Question: I am collecting some data from database and then display it in index view. There I have check box near every row, so I can allow users to pick their favorites.

Picture and text is selected from one table 'cpv'. That table has fields: 'id', 'title', 'image'. Since logged in user can pick up to 3 of the entries as favorites, I am having table to store relation between user and cpv.id he chose. 'user_cpv' table has columns: 'id', 'user_id', 'cpv_id'.
I made some dirty way of displaying data + checkboxes, and I made some way of passing information ( cpv.id ) to the actionUpdate that should save cpv.id's. But I can not figure out how to save all of this to 'user_cpv' table. Can someone give me some idea about how to do this properly and how to do validation that user can not select more than 3 boxes? Here is my code:
index view :
'''
<?php foreach ($values as $data): ?>
<tr>
<td>Img goes here</td>
<td>Title goes here</td>
<?php // here I have some dirty code, for each row displayed I am executing query that should find entry in
// user_cpv table where cpv_id there is == with the cpv.id taken drom cpv table.
// can this be done more efficient ?
?>
<?php $cpv = UserCpv::getCpvByCpvId($data['cpvId']) ?>
<?php if ($cpv): ?>
<td><?= Html::checkbox('favorite[]', true, ['value' => $data['cpvId']]) ?></td>
<?php else: ?>
<td><?= Html::checkbox('favorite[]', false, ['value' => $data['cpvId']]) ?></td>
<?php endif ?>
</tr>
<?php endforeach ?>
'''
Form is opened with Html::form:
My actionUpdate:
'''
public function actionUpdate()
{
$userId = Yii::$app->user->identity->id;
// array of checked cpv.ids (['0' => someId, ['1' => otherCheckedId]])
$favorites = Yii::$app->request->post('favorite');
$model = UserCpv::findOne(['user_id' => $userId]);
if ($model)
{
// this does not work
$update = UserCpv::updateAll(['cpv_id' => $favorites], "user_id = $userId");
return $this->render('index', [
'model' => $model
]);
}
else
{
# code...
}
// ???
}
'''
Do anyone have any idea how this should be done properly ?
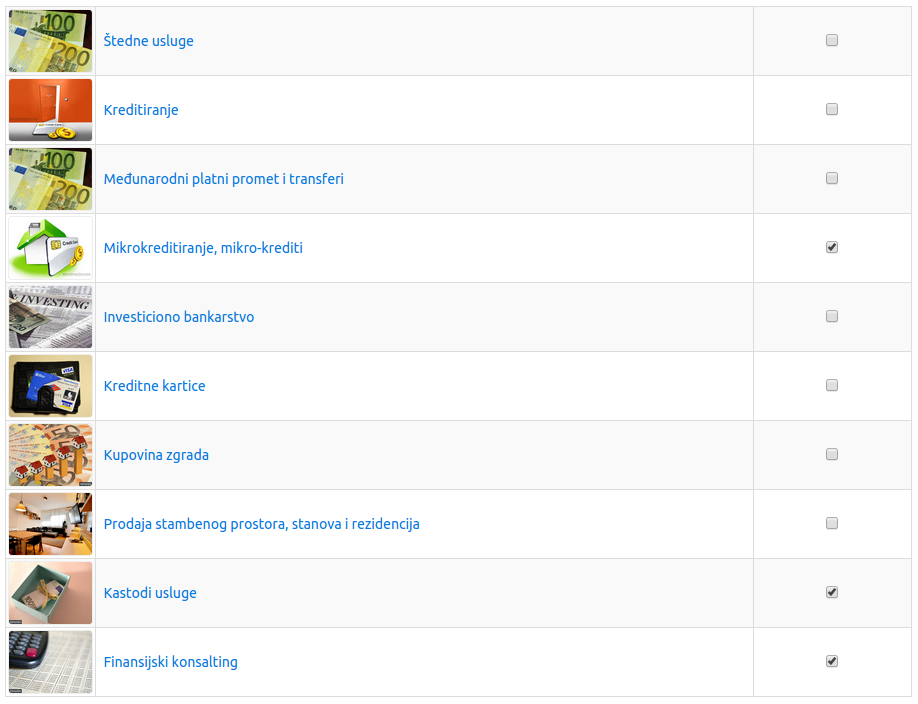
Answer: I see two ways: first one is to create 'batchUpdate' method - but it will not be the same for different database types. So I will describe second one, as it seems to be pretty simple.
'''
1. Remove all user relations:
UserCpv::deleteAll(['user_id' => $userId]);
2. Create array for batchInsert method:
$data = [];
foreach($favorites as $cpv_id) {
$data[] = ['cpv_id' => $cpv_id, 'user_id' => $userId];
}
3. Batch insert your data
Yii::$app->db->createCommand()->batchInsert(
UserCpv::tableName(),
['cpv_id', 'user_id'],
$data
)->execute();
'''